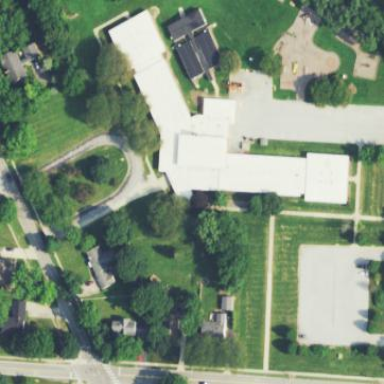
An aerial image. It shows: Black-roofed school building with flat roof.